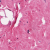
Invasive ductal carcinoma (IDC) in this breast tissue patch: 0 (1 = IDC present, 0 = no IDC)